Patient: sex M, age 74
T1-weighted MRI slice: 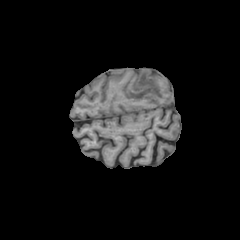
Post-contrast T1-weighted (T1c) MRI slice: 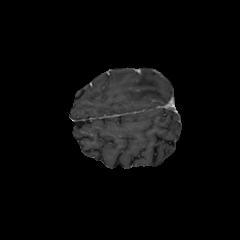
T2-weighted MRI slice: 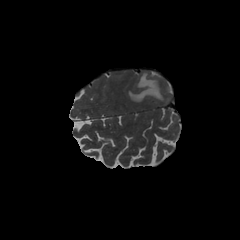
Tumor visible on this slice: yes
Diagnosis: Glioblastoma, IDH-wildtype
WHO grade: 4